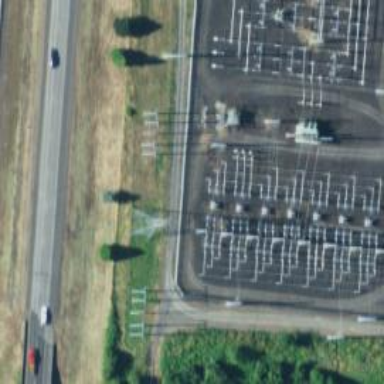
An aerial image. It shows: H-frame designed tower for power lines.